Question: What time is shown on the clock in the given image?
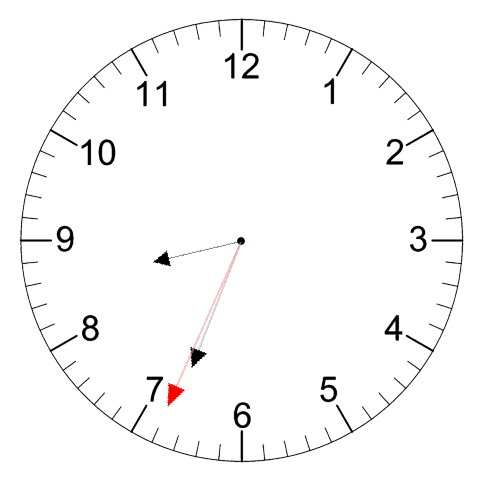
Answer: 08:33:34